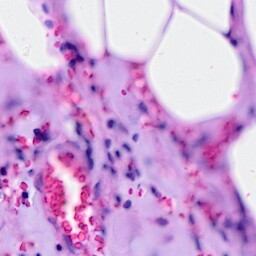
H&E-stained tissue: Breast